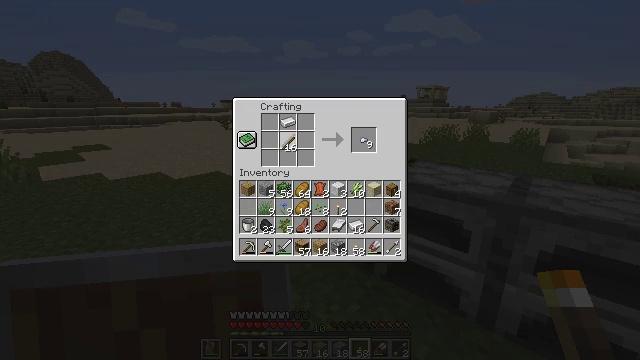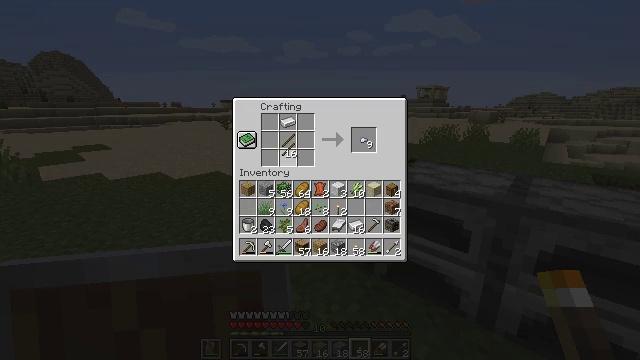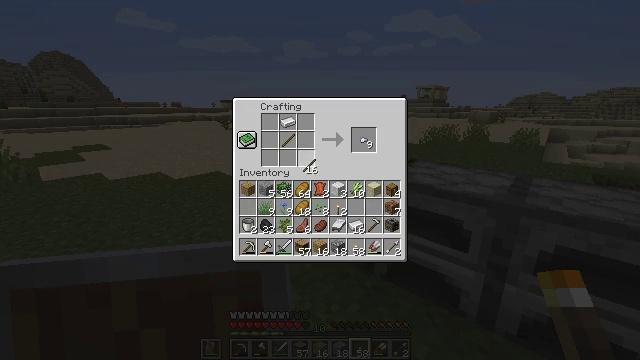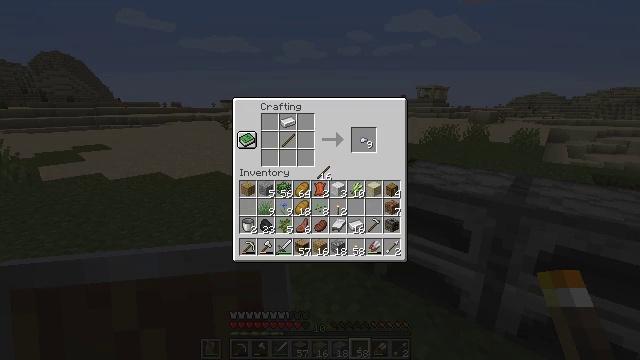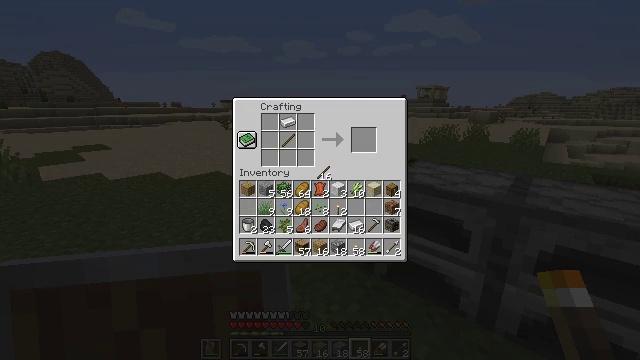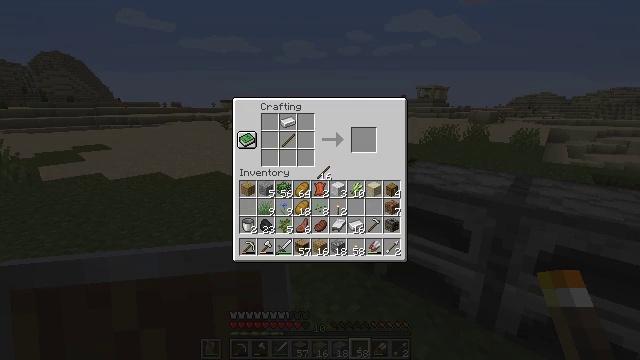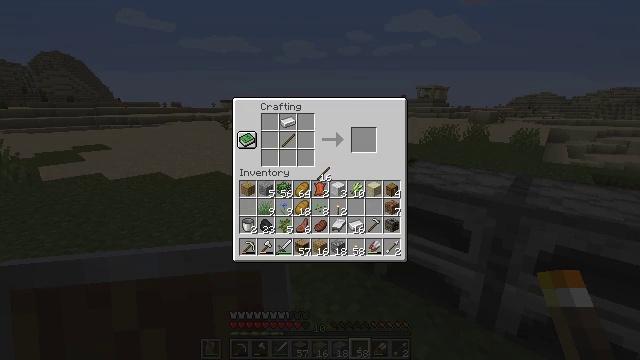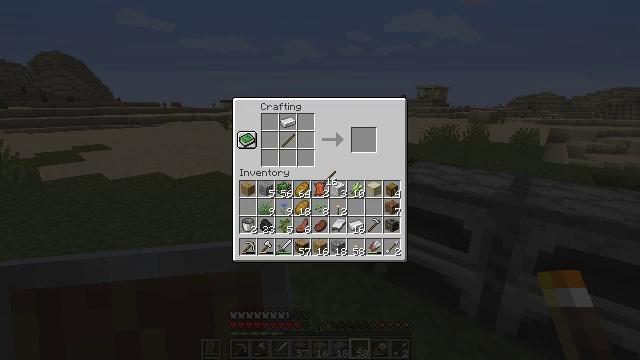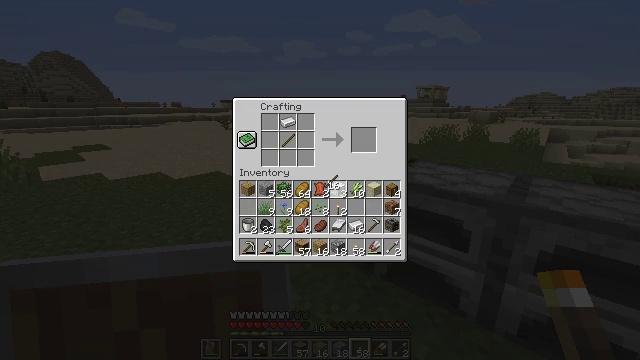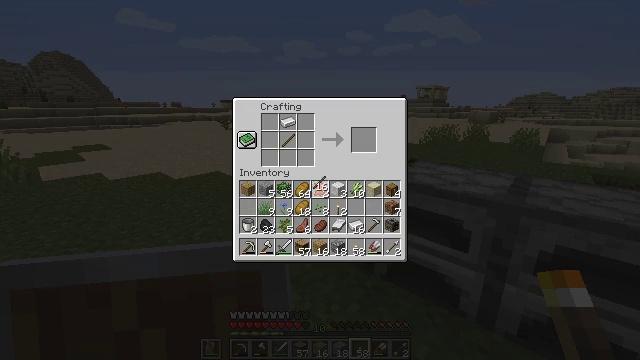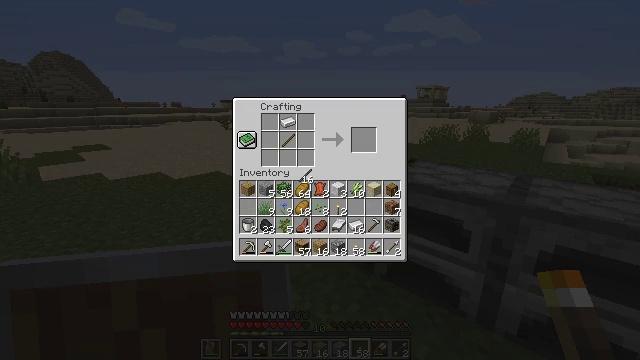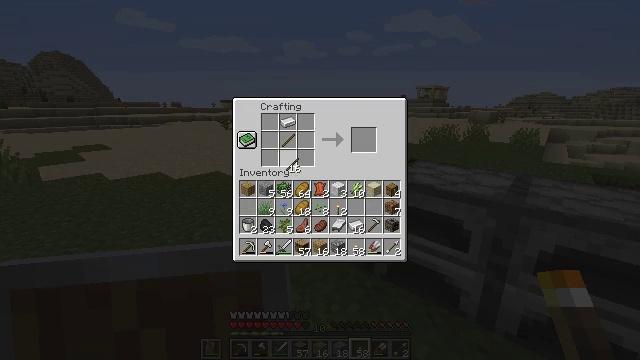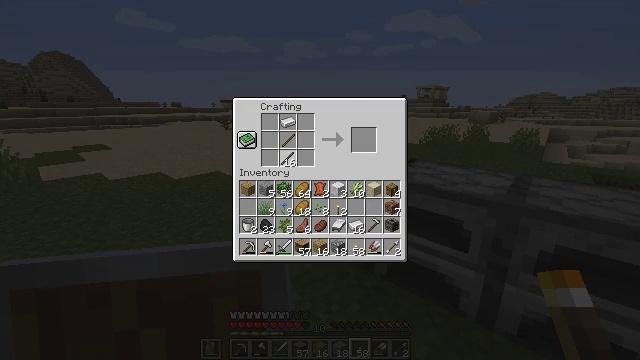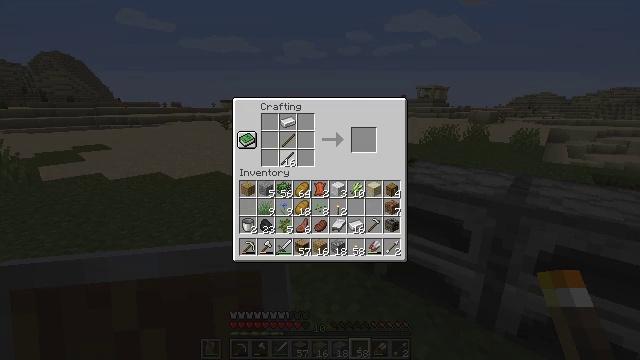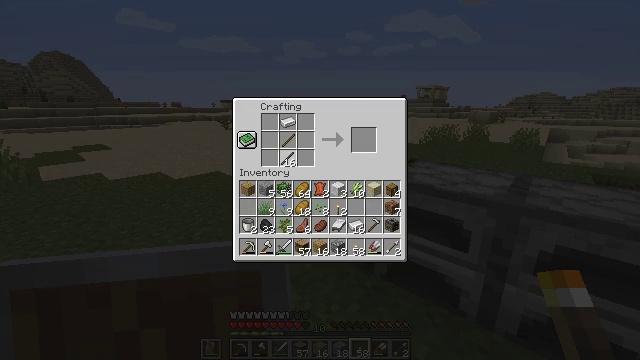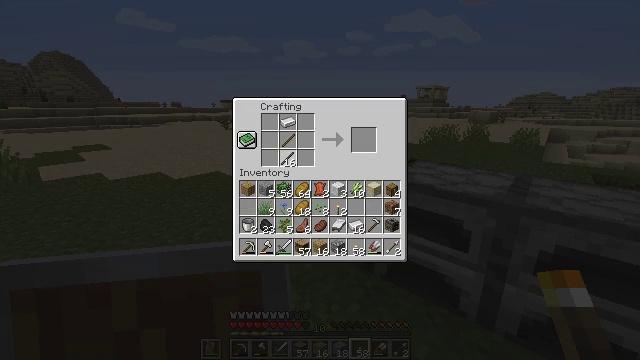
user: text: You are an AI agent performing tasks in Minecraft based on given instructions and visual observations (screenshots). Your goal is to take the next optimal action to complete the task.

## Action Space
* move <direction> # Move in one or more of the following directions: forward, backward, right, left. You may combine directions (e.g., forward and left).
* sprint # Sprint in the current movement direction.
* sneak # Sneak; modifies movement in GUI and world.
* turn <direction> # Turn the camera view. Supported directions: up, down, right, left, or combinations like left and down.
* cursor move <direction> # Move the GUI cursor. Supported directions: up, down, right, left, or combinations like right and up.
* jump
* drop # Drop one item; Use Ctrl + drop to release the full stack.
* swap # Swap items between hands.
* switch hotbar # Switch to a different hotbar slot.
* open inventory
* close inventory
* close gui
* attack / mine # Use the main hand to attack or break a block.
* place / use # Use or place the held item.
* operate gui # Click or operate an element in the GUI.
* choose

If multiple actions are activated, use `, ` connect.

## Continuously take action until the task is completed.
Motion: motion action
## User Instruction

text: Combine sticks and iron to craft an iron shovel.
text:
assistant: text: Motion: no_op
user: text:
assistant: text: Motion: cursor move right and down
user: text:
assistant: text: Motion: cursor move right and down
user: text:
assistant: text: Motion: no_op
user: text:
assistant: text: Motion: no_op
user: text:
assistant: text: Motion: no_op
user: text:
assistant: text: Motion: no_op
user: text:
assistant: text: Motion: no_op
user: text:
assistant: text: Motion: cursor move left
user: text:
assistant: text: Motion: cursor move left and up
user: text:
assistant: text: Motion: cursor move left and up
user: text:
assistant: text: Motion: no_op
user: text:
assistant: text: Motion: no_op
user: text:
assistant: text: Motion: choose
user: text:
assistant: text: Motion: choose
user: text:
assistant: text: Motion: choose
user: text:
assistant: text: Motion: no_op
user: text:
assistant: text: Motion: no_op
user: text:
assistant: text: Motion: cursor move right and down
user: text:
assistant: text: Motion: cursor move right and down
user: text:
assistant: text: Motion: cursor move right and down
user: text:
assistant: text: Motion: cursor move right
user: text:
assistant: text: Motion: no_op
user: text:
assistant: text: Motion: no_op
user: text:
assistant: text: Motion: no_op
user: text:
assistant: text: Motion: no_op
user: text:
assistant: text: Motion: no_op
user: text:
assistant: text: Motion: no_op
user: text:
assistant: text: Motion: no_op
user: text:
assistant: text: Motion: operate gui